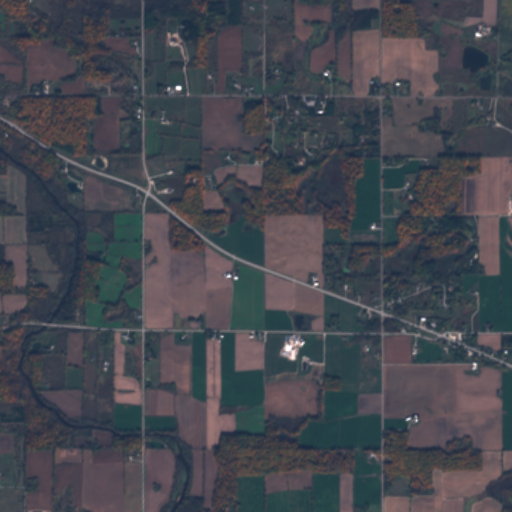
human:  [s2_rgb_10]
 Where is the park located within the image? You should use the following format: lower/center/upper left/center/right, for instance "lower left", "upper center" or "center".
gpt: The park is located in the upper right of the image.
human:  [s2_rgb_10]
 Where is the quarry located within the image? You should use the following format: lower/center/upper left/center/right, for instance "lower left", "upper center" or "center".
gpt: The quarry is located in the upper left of the image.
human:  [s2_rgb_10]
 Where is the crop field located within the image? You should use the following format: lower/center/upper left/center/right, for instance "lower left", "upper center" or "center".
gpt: There is no crop field in the image.